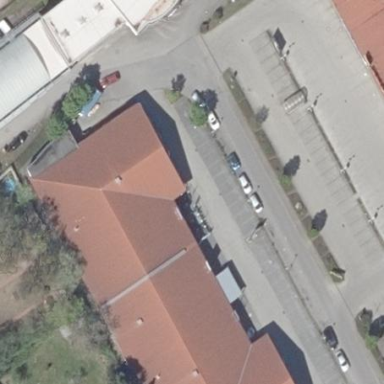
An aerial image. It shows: Supermarket that sells furniture.